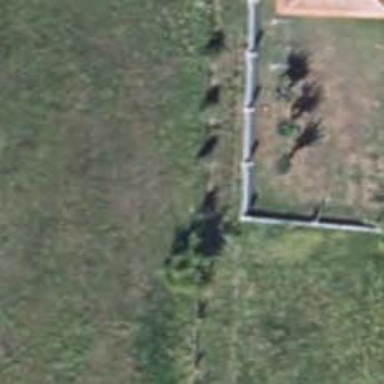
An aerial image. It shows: Fence.